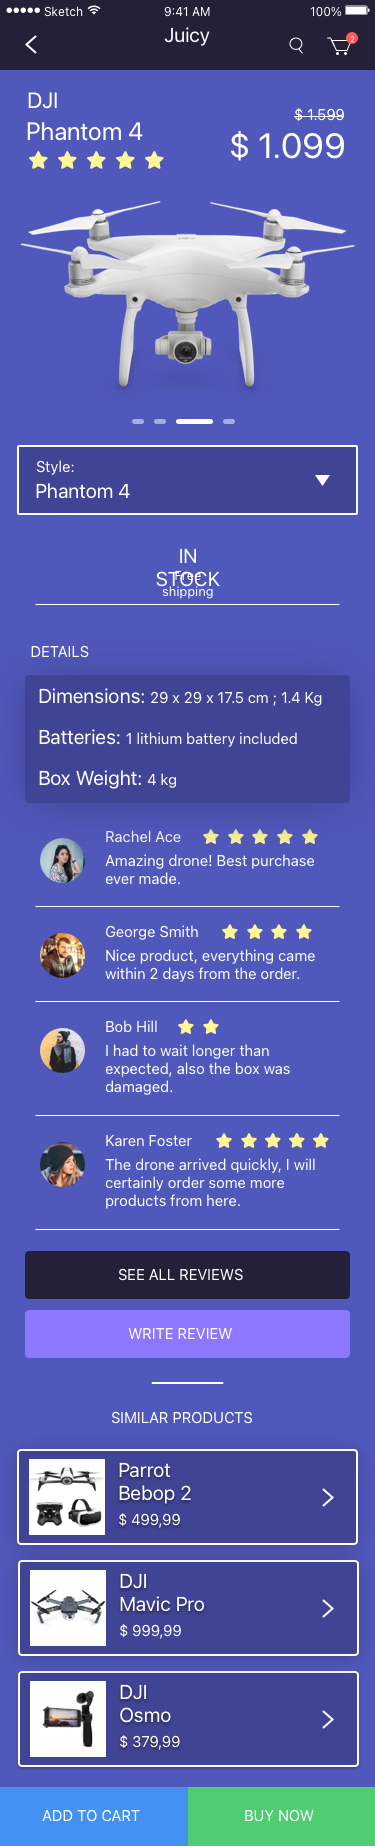
Text in this UI design:
BUY NOW
ADD TO CART
$ 379,99
DJI
Osmo
$ 999,99
DJI
Mavic Pro
$ 499,99
Parrot
Bebop 2
SIMILAR PRODUCTS
WRITE REVIEW
SEE ALL REVIEWS
Karen Foster
The drone arrived quickly, I will
certainly order some more
products from here.
Bob Hill
I had to wait longer than
expected, also the box was
damaged.
George Smith
Nice product, everything came
within 2 days from the order.
Rachel Ace
Amazing drone! Best purchase
ever made.
Box Weight: 4 kg
Batteries: 1 lithium battery included
Dimensions: 29 x 29 x 17.5 cm ; 1.4 Kg
DETAILS
Free shipping
IN STOCK
Phantom 4
Style:
Phantom 4
DJI
$ 1.099
$ 1.599
Juicy
2